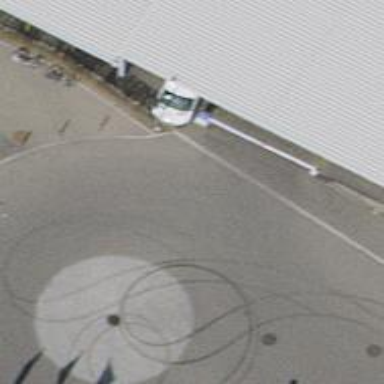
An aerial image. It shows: Lift gate barrier.